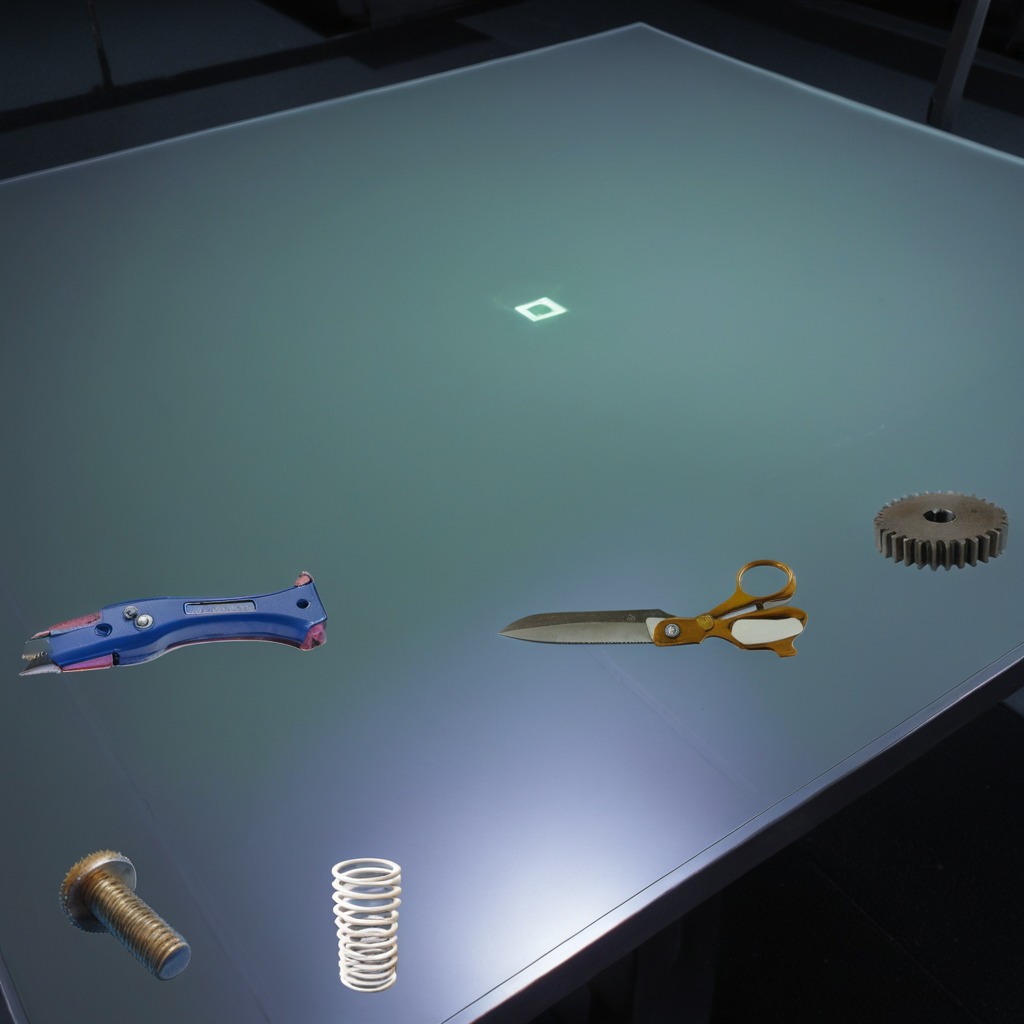
A steel gear with teeth, a utility knife, a metal machine screw, a coiled metal spring, and a pair of scissors are lying on the table.